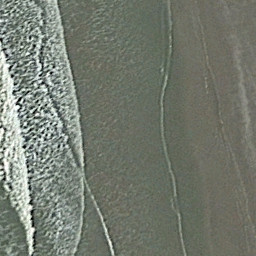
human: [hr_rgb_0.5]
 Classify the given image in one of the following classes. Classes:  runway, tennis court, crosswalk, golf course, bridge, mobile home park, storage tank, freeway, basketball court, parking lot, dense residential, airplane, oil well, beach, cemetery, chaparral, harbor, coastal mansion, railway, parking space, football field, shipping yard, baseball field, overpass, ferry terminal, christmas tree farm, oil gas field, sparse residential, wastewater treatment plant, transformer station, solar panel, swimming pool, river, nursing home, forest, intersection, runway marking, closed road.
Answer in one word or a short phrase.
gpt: beach